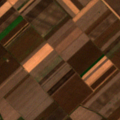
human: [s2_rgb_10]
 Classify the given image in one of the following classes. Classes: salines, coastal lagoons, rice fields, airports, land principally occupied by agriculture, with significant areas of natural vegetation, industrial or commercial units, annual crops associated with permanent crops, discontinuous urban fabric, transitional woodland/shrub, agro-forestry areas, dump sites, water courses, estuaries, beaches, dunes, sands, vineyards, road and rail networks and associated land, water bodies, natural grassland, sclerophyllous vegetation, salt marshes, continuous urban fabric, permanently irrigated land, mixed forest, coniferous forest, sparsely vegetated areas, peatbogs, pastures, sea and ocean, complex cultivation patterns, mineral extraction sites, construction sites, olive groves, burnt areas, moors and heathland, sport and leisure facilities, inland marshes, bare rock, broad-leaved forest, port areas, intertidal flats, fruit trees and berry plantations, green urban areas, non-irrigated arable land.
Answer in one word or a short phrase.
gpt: non-irrigated arable land